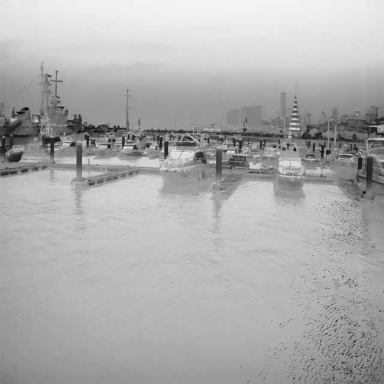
There are eight canoes in the infrared image.